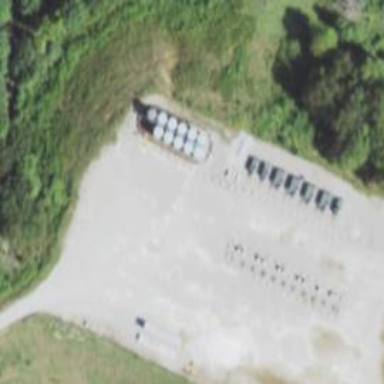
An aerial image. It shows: Storage tank with man-made structure.